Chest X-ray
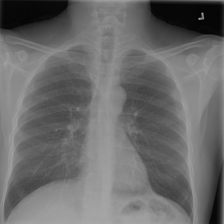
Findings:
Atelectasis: negative
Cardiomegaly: negative
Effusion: negative
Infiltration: positive
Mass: negative
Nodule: negative
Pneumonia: negative
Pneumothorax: negative
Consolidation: negative
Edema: negative
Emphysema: negative
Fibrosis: negative
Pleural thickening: negative
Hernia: negative